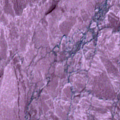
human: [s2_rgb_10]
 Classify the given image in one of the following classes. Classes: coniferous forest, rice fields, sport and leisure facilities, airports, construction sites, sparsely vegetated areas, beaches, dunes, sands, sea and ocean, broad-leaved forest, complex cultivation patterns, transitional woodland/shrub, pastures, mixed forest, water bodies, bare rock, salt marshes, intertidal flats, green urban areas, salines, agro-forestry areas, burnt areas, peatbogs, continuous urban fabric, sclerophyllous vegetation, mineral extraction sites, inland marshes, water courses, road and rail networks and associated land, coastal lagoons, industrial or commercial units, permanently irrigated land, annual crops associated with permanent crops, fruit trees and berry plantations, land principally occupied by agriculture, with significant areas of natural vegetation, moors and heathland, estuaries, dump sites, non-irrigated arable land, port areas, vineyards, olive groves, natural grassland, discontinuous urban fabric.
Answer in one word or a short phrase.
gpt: sea and ocean